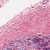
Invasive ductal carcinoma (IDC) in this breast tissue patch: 0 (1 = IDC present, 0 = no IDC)